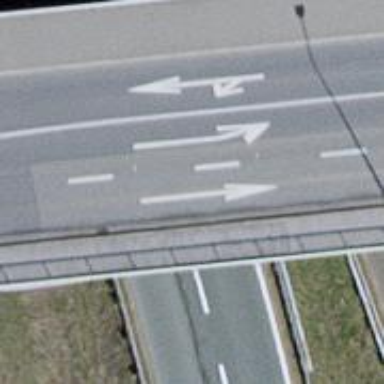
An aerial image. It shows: Asphalt motorway link.